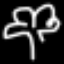
Label: palm tree